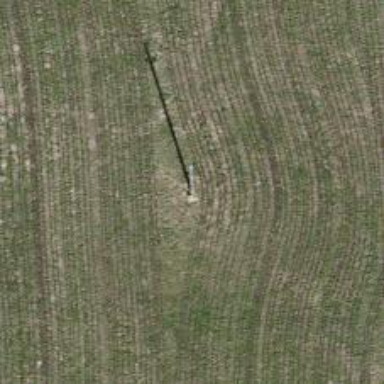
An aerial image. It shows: Power pole.